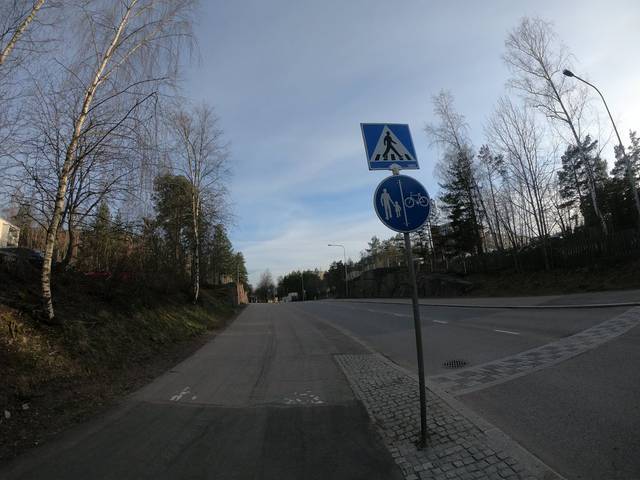
Region: Finland
Coordinates: 60.177, 24.73